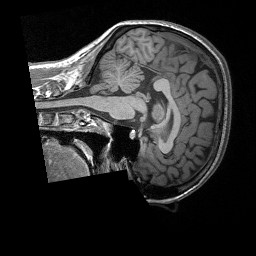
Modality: T1w
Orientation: sagittal
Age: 20
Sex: female
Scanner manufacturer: siemens
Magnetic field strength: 3 T
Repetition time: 1.9 s
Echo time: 0.00252 s